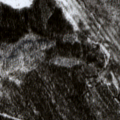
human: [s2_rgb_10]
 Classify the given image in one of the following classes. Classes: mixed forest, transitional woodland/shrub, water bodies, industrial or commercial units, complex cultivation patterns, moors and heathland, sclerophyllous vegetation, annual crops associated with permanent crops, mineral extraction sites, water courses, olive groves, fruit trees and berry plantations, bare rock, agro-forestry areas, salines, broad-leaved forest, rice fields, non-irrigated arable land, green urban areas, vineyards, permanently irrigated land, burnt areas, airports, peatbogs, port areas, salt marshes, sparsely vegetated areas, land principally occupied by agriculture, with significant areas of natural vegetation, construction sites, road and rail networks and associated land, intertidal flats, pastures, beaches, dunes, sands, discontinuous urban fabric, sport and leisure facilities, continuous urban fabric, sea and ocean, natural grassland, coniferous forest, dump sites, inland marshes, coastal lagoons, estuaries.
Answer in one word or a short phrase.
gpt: coniferous forest, mixed forest